Question: I am learning Qt for fun. And I got a question:
> How could I drag and drop the QLabel in Qt among two different windows?
Here is what I have so far:

As you can tell from the '.gif'(which does not want to become downloaded and visible here for some reasons, but if you click on the link to it, you can clearly see it) provided above right now there are two main problems:
1. I can not move the QLabel outside of the window (and hence am not able to register the drag and drop event).
2. The label is flashing for some reasons when I am moving it.
Here is the relevant part of the implementation from the '.gif':
'''
#ifndef DRAGGERP_H
#define DRAGGERP_H
#include <QLabel>
#include <QApplication>
#include <QMouseEvent>
#include <QPoint>
class DraggerP : public QLabel
{
QPoint offset;
QPoint startingPosition;
public:
DraggerP(QWidget* parent = nullptr) : QLabel(parent){ }
protected:
void enterEvent(QEvent* event) override
{
QApplication::setOverrideCursor(Qt::PointingHandCursor);
}
void leaveEvent(QEvent* event) override
{
QApplication::restoreOverrideCursor();
}
void mousePressEvent(QMouseEvent* event) override
{
startingPosition = pos();
offset = QPoint(
event->pos().x() - pos().x() + 0.5*width(),
event->pos().y() - pos().y() + 0.5*height()
);
}
void mouseMoveEvent(QMouseEvent* event) override
{
move(event->pos() + offset);
}
void mouseReleaseEvent(QMouseEvent* event) override
{
move(startingPosition);
}
};
#endif // DRAGGERP_H
'''
This is the extension of the 'QLabel' I am using to create the drag and drop effect.
I do not need the whole solution, at least an idea of how to accomplish this and what am I doing wrong here.
<URL> is a pretty good example and I used it as a starting point.
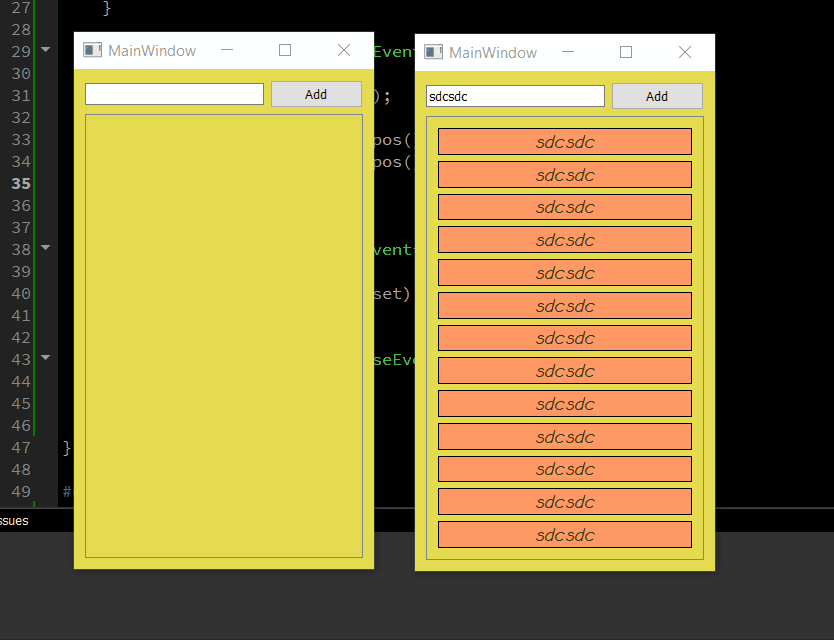
Answer: That strange movement that the 'QLabel' suffers is because the position of the 'QLabel' now depends on the layout, the job of the layout is to establish the position of the widgets depending on the policies you establish.
The solution is not to implement those actions in the 'QLabel' but in the MainWindow as I show below:
'''
#include <QApplication>
#include <QLabel>
#include <QMainWindow>
#include <QScrollArea>
#include <QVBoxLayout>
#include <QTime>
#include <QDrag>
#include <QMimeData>
#include <QMouseEvent>
class MainWindow: public QMainWindow {
QScrollArea scrollArea;
QWidget contentWidget;
QVBoxLayout lay;
public:
MainWindow(QWidget* parent=nullptr): QMainWindow(parent){
qsrand((uint) QTime::currentTime().msec());
setCentralWidget(&scrollArea);
scrollArea.setWidget(&contentWidget);
contentWidget.setLayout(&lay);
scrollArea.setWidgetResizable(true);
for(int i=0; i< 20; i++){
QLabel *label = new QLabel(QString("label %1").arg(i));
QPalette pal = label->palette();
pal.setColor(QPalette::Background, QColor(10 +qrand() % 240, 10 +qrand() % 240, 10 +qrand() % 240));
label->setAutoFillBackground(true);
label->setPalette(pal);
lay.addWidget(label);
}
setAcceptDrops(true);
}
protected:
void mousePressEvent(QMouseEvent *event){
QMainWindow::mousePressEvent(event);
QWidget *child = childAt(event->pos());
if(qobject_cast<QLabel *>(child))
createDrag(event->pos(), child);
}
void dropEvent(QDropEvent *event){
QByteArray byteArray = event->mimeData()->data("Label");
QWidget * widget = *reinterpret_cast<QWidget**>(byteArray.data());
QLabel * new_label = qobject_cast<QLabel *>(widget);
QWidget *current_children = childAt(event->pos());
QLabel * current_label = qobject_cast<QLabel*>(current_children);
int index = 0;
if(new_label){
if(current_label)
index = lay.indexOf(current_label);
else{
index = 0;
QLayoutItem *item = lay.itemAt(index);
while(item->widget()->pos().y() < event->pos().y() && item)
item = lay.itemAt(index++);
}
lay.insertWidget(index, new_label);
}
}
private:
void createDrag(const QPoint &pos, QWidget *widget){
if(widget == Q_NULLPTR)
return;
QByteArray byteArray(reinterpret_cast<char*>(&widget),sizeof(QWidget*));
QDrag *drag = new QDrag(this);
QMimeData * mimeData = new QMimeData;
mimeData->setData("Label",byteArray);
drag->setMimeData(mimeData);
QPoint globalPos = mapToGlobal(pos);
QPoint p = widget->mapFromGlobal(globalPos);
drag->setHotSpot(p);
drag->setPixmap(widget->grab());
drag->exec(Qt::CopyAction | Qt::MoveAction);
}
protected:
void dragEnterEvent(QDragEnterEvent *event){
if(event->mimeData()->hasFormat("Label"))
event->acceptProposedAction();
}
};
int main(int argc, char *argv[])
{
QApplication a(argc, argv);
MainWindow w1;
MainWindow w2;
w1.show();
w2.show();
return a.exec();
}
'''